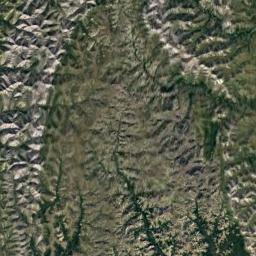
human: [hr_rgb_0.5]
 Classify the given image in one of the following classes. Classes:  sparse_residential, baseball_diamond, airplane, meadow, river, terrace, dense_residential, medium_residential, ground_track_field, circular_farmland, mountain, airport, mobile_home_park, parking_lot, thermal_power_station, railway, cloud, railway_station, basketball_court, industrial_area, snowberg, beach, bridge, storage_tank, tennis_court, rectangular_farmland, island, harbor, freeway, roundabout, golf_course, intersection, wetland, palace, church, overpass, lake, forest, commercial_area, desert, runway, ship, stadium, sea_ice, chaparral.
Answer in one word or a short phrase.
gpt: mountain